Question: I've followed <URL> to create a toggle button addon.
Everything works fine except one problem:
1. Open a second browser window (cmd+n or ctrl+n) and click on the toggle button there
2. Click on the toggle button on the original browser window without closing the toggle button on the second window
3. the toggle button's panel becomes blank with the following error message: JavaScript error: resource:///modules/WindowsPreviewPerTab.jsm, line 406: NS_ERR OR_FAILURE: Component returned failure code: 0x80004005 (NS_ERROR_FAILURE) [nsIT askbarTabPreview.invalidate]
>
'''
// ./lib/main.js
var { ToggleButton } = require("sdk/ui/button/toggle");
var panels = require("sdk/panel");
var self = require("sdk/self");
var buttonIndex = 0;
var lastKnownButtonIndex = 0;
var button = ToggleButton({
id: "button",
label: "my button",
icon: {
"16": "./icon-16.png"
},
onClick: handleChange,
});
var panel = panels.Panel({
contentURL: self.data.url("menu.html"),
onHide: handleHide
});
function handleChange(state) {
if (state.checked) {
panel.show({
position: button
});
}
}
function handleHide() {
button.state('window', {checked: false});
}
function assignButtonIndex() {
return (buttonIndex++).toString();
}
'''
The complete addon is here: <URL>
To reproduce: Extract the zip file and '$ cd testButton; cfx run' and follow the above steps.
I really hope someone can help me with this. Thank you in advance!
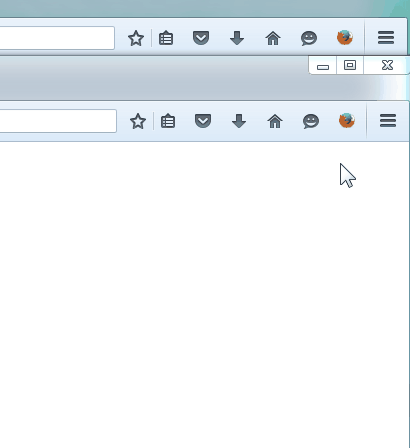
Answer: It's a bug; you're not doing anything wrong. It's a racing condition between the windows' focus events, and the panel's event, that prevent somehow the panel's hidden event to be emitted properly.
You can try to mitigate with a workaround the issue until is properly fixed. I added some explanation in the bug: <URL> but in short, you can try to add a 'setTimeout' to delay a bit when the panel is shown, in order to avoid the racing condition with the window's focus. Something like:
'''
const { setTimeout } = require("sdk/timers");
/* ... your code here ... */
function handleChange(state) {
if (state.checked) {
setTimeout(() => panel.show({ position: button }), 100);
}
}
'''